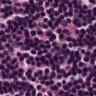
Metastatic tissue present: no